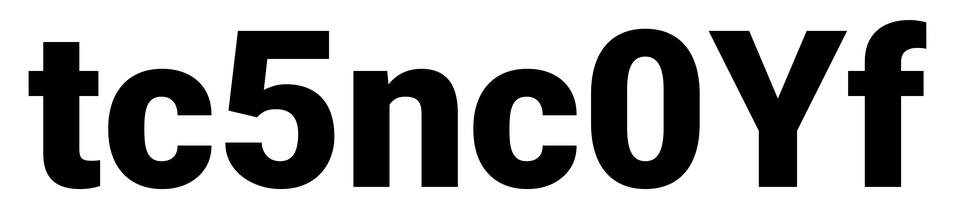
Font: Roboto_Black